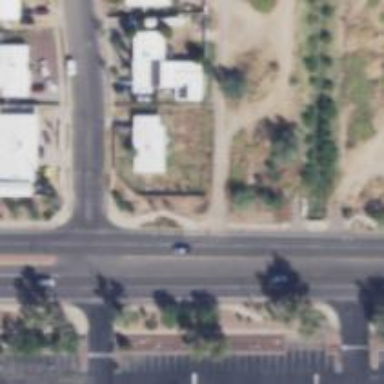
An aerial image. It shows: Alleyway designated as service road.